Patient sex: M
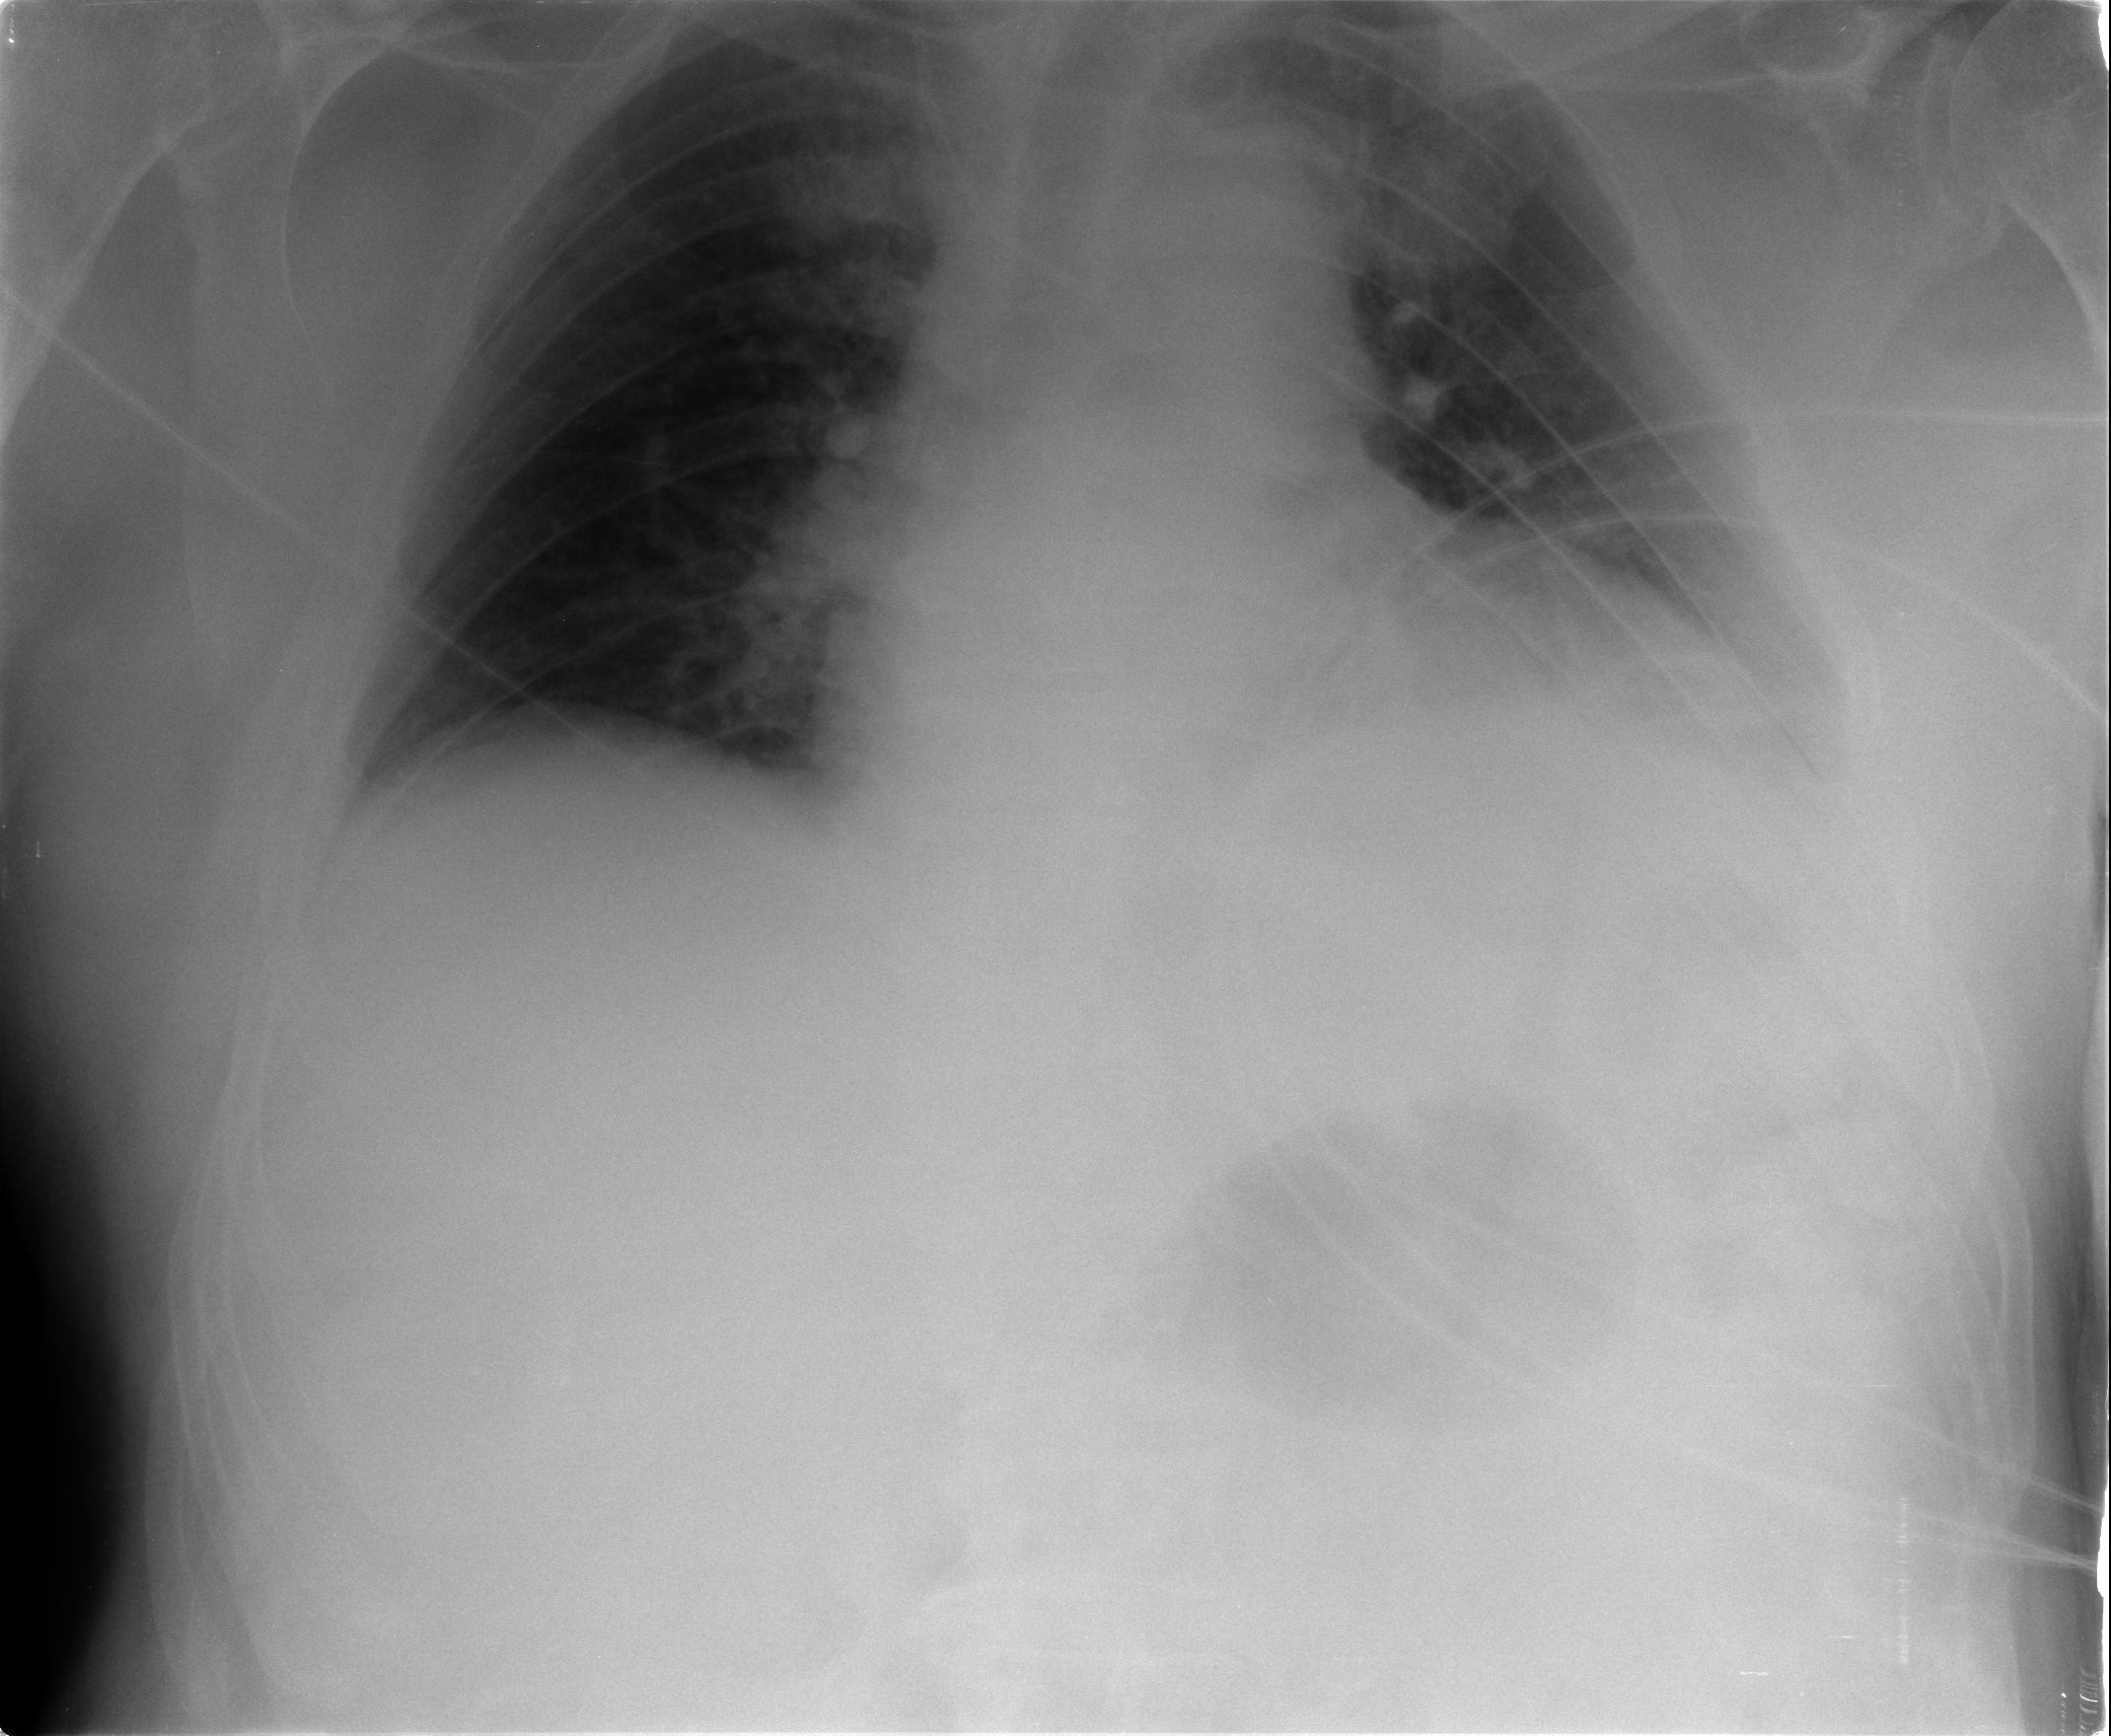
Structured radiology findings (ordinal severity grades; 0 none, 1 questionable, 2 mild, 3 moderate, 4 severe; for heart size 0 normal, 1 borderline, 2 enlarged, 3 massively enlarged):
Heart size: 2
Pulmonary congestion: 2
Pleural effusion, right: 0
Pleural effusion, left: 1
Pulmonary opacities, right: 0
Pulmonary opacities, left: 0
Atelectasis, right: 0
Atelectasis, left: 2